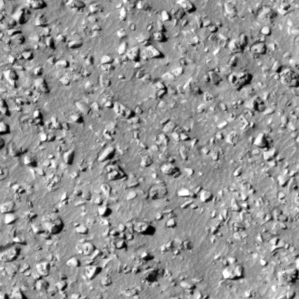
Label: non_frost